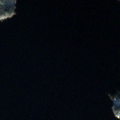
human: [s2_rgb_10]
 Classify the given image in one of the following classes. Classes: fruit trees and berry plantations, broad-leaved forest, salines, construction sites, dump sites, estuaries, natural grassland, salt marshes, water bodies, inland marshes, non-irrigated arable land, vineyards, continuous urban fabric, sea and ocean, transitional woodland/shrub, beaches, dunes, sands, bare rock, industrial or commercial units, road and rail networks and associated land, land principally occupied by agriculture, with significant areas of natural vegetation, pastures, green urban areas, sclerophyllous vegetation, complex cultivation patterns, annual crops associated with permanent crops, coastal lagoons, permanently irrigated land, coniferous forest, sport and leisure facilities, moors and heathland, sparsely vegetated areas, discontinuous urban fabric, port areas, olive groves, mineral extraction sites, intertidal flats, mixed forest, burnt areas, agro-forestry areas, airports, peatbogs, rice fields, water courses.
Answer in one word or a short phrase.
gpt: coniferous forest, water bodies